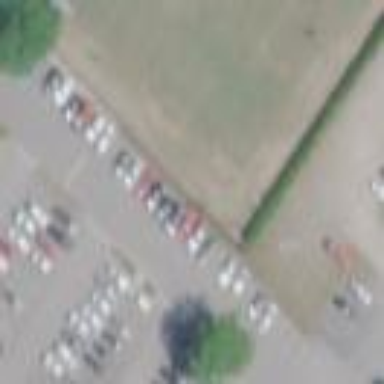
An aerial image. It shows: Parking area.